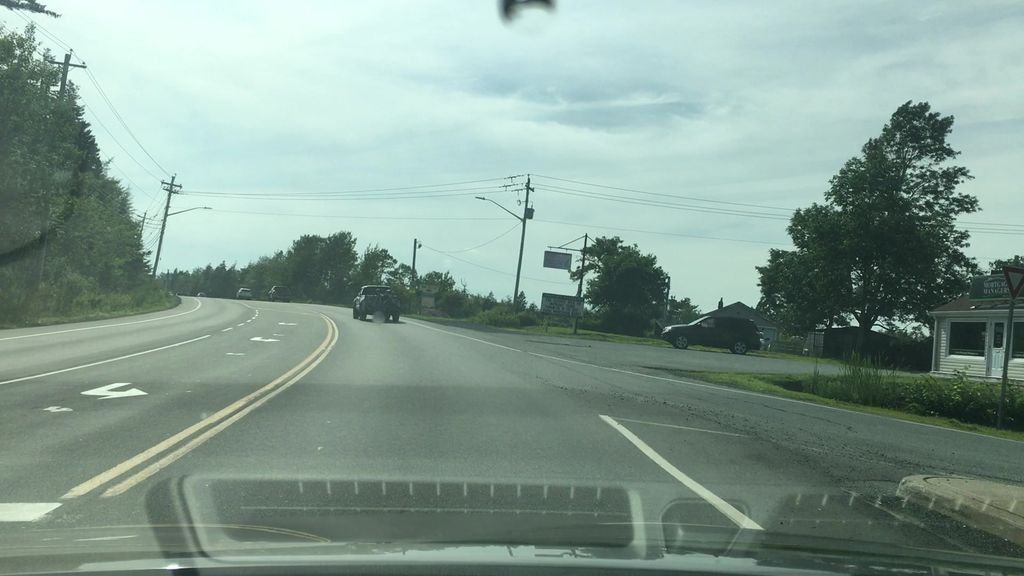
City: halifax